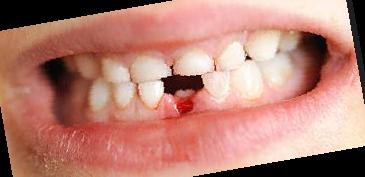
Condition: hypodontia